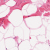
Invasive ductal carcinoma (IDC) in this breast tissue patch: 0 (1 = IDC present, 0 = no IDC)